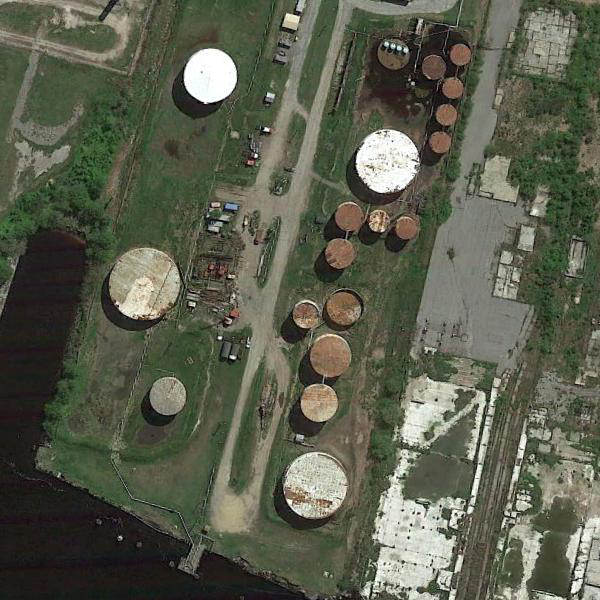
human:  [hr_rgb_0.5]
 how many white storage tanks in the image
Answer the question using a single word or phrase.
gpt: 2